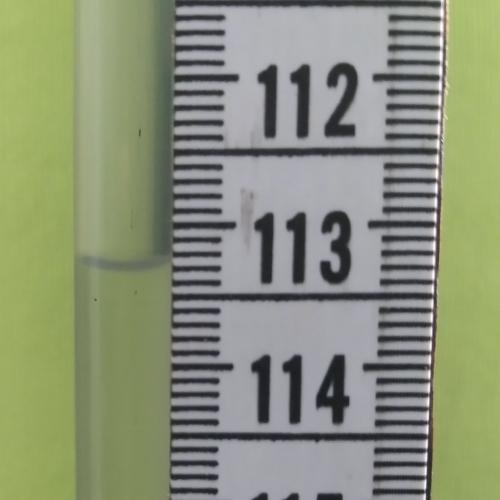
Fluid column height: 113.3 cm